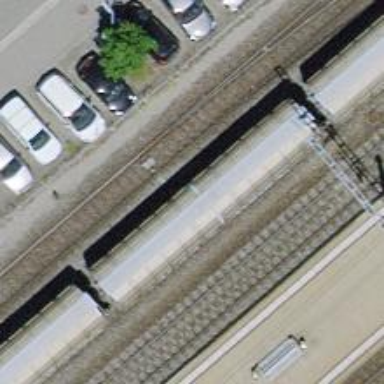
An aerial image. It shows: Railway switch.